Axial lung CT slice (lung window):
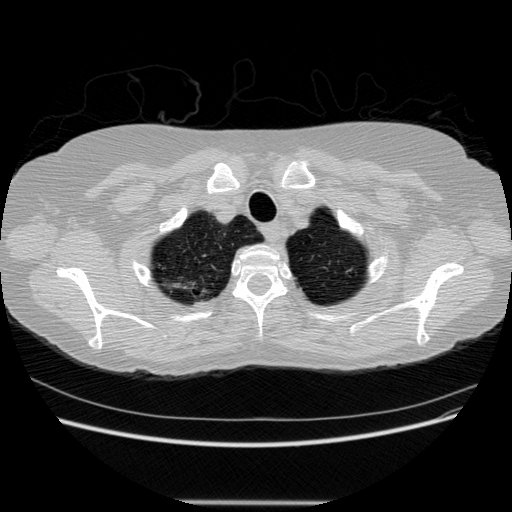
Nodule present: no